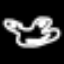
Label: frog